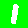
Digit: 1